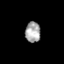
Tissue: prostate
Cell type: T cells
Senescence score: 0.3411
Nuclear area (px): 304
Mean DAPI intensity: 166.984